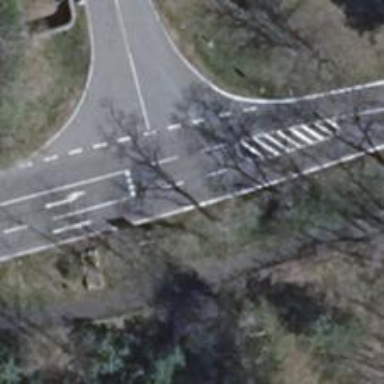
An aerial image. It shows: Asphalt path.